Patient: sex F, age 41
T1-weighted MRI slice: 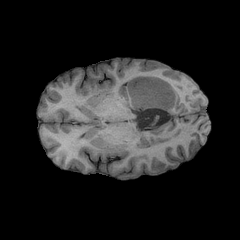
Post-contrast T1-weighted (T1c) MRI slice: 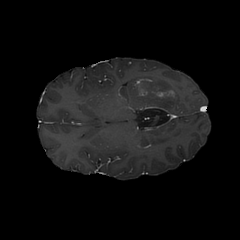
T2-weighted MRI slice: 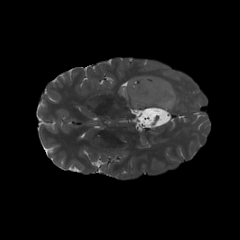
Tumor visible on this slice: yes
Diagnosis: Glioblastoma, IDH-wildtype
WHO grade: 4